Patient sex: M
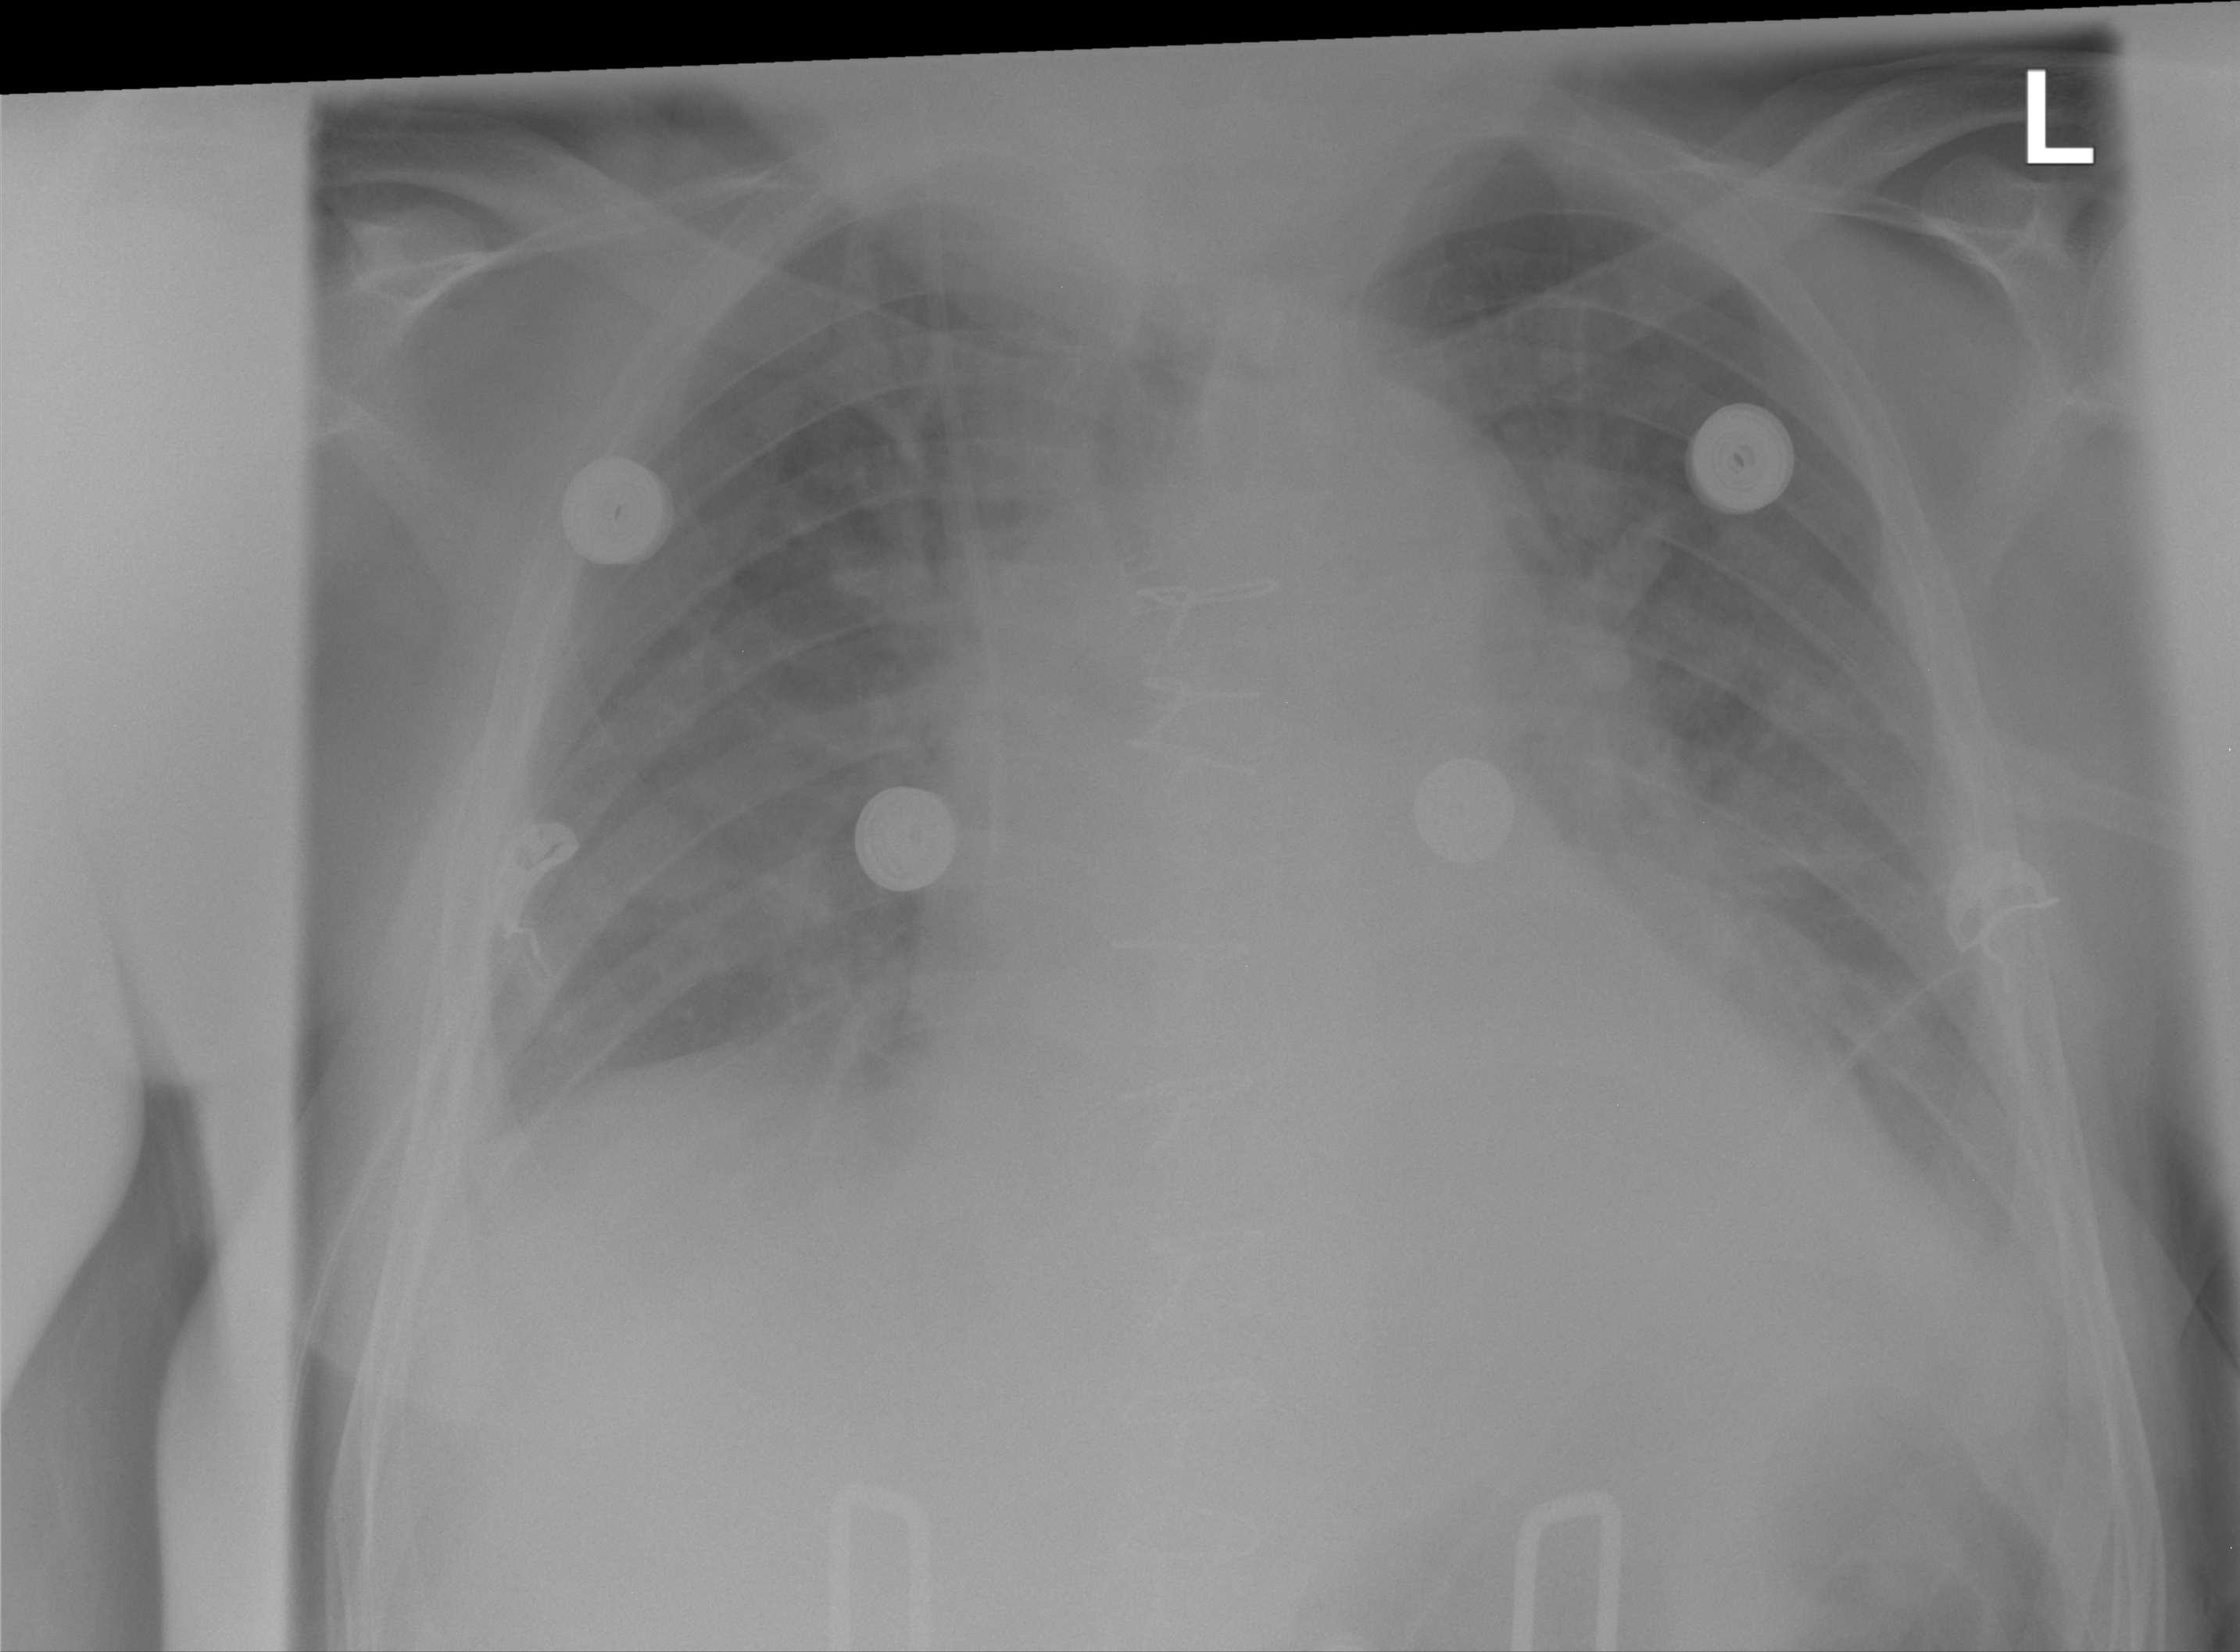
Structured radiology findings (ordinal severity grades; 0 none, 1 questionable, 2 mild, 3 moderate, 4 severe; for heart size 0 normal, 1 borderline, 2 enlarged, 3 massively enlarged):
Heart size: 1
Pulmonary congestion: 0
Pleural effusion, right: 0
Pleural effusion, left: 1
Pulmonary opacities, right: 0
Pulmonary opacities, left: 0
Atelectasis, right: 2
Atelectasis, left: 1